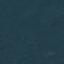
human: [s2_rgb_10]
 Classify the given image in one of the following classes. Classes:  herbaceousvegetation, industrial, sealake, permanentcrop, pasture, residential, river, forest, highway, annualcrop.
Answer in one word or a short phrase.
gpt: Forest